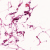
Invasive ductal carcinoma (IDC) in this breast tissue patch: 0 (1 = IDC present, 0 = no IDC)